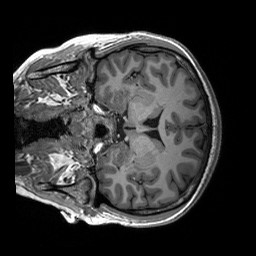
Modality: T1w
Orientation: coronal
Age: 21
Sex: female
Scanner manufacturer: siemens
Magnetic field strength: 3 T
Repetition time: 2.53 s
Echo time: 0.00227 s